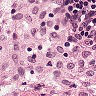
Metastatic tissue present: no